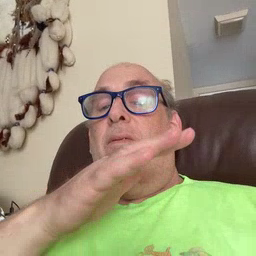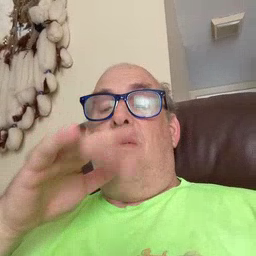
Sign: farm